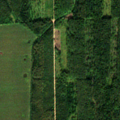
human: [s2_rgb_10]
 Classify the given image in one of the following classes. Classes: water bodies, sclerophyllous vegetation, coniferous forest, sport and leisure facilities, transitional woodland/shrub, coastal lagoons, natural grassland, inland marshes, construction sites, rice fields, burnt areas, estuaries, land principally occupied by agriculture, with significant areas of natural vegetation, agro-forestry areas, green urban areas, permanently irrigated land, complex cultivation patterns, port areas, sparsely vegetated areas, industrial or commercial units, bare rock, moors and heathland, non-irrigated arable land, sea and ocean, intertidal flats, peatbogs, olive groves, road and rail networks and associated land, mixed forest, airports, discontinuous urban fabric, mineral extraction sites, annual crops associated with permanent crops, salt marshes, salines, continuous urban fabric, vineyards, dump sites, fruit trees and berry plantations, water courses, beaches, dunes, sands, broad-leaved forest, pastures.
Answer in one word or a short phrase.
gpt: non-irrigated arable land, broad-leaved forest, mixed forest